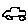
Label: car